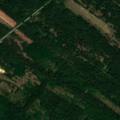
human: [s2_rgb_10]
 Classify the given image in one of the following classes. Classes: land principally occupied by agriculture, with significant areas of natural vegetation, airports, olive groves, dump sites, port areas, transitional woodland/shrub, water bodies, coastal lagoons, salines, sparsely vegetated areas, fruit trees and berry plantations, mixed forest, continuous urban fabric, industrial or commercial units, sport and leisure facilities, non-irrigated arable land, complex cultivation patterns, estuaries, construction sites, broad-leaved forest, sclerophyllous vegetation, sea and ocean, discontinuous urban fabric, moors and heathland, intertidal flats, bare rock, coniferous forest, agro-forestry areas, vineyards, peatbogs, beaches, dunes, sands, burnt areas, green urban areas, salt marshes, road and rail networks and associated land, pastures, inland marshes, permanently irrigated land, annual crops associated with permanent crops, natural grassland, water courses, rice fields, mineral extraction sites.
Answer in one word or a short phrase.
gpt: broad-leaved forest, coniferous forest, mixed forest, transitional woodland/shrub